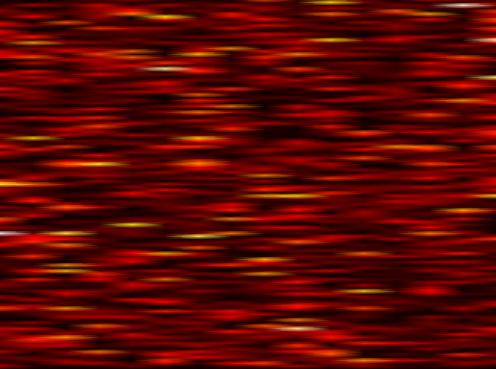
Label: FBMC